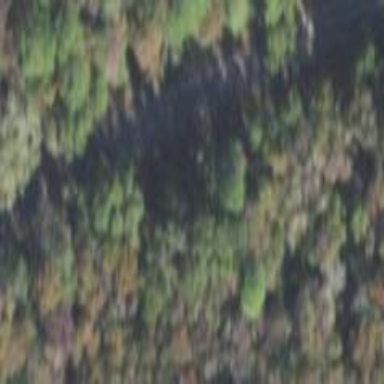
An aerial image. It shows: Serene woodland landscape.